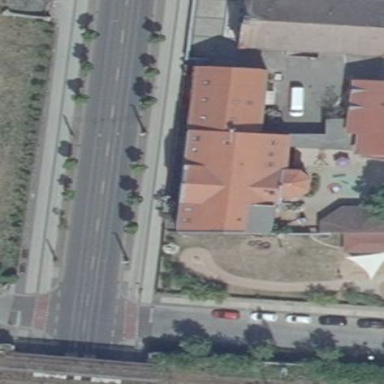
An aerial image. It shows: Kindergarten building.